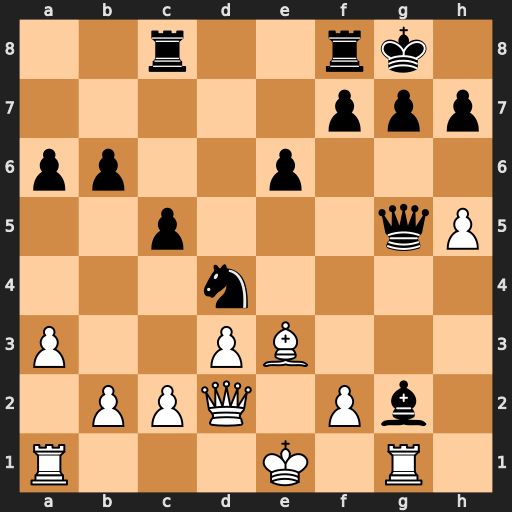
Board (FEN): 2r2rk1/5ppp/pp2p3/2p3qP/3n4/P2PB3/1PPQ1Pb1/R3K1R1
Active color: w
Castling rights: Q
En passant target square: -
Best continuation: Bxg5 Nf3+ Ke2